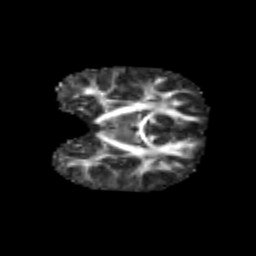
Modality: FA
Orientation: coronal
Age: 6
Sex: male
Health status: healthy